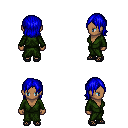
a pixel art fantasy rpg character, female body template, human, dark skin, green robe, teal pants, blue long bangs hairstyle, ghillies, four views (front, back, left, right), 2x2 character sprite sheet, small pixel art, hard edges, no anti-aliasing